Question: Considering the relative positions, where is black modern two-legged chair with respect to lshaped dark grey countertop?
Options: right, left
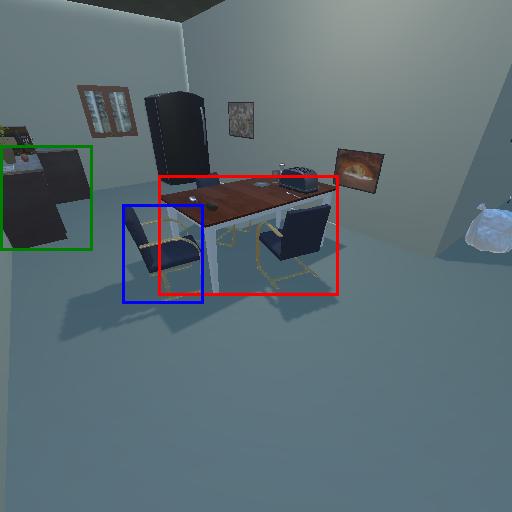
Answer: right